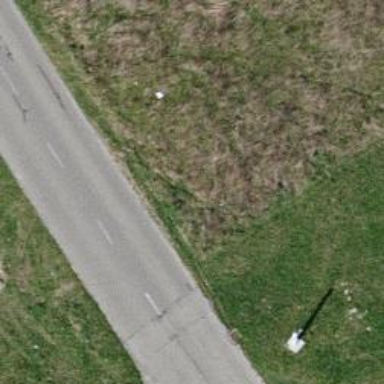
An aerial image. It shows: Wayside cross with historic significance.